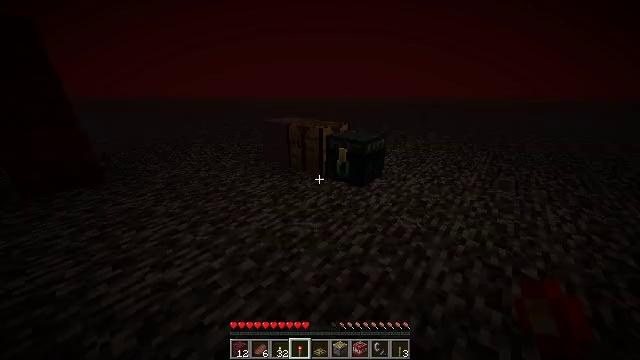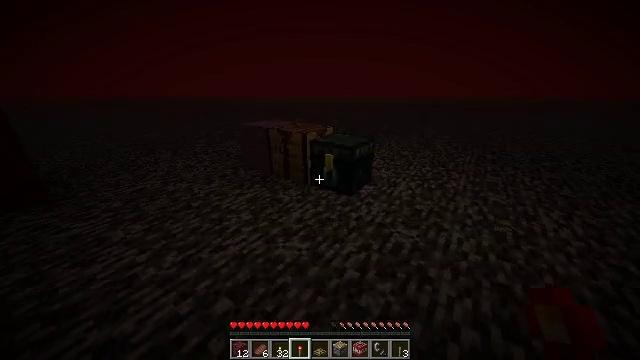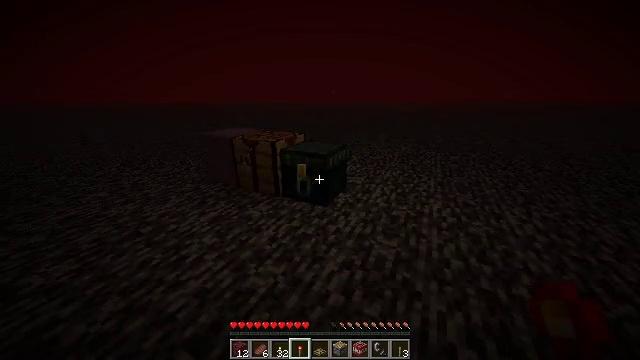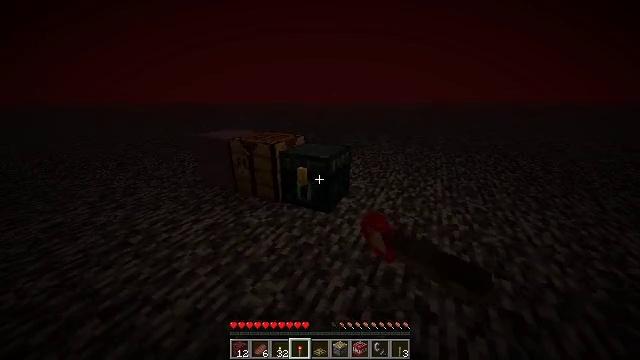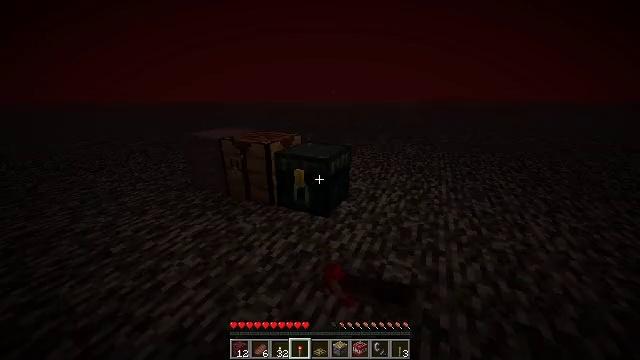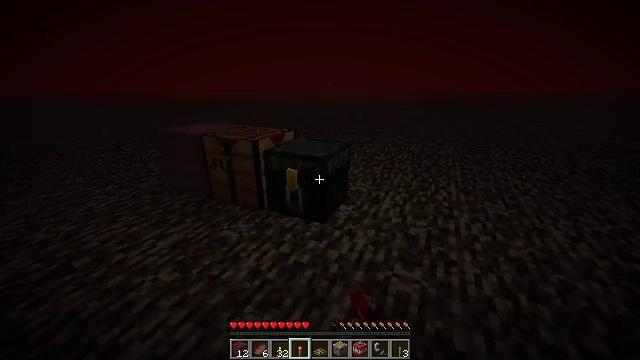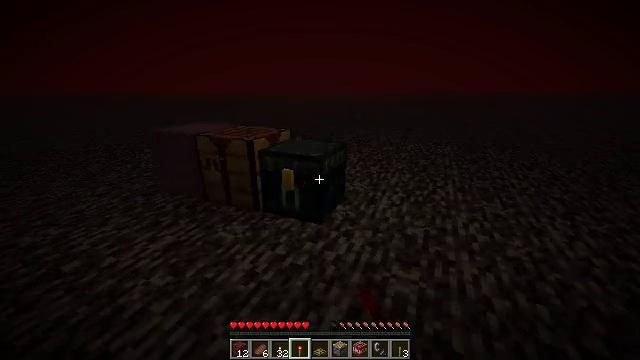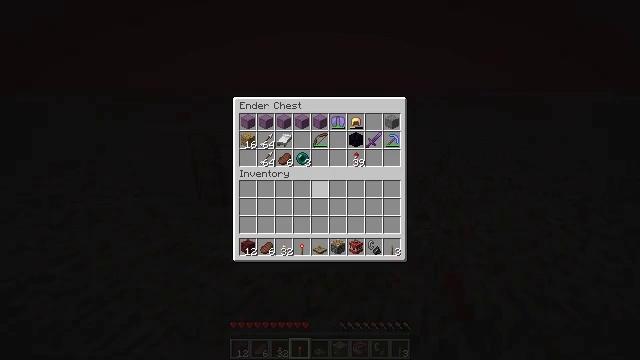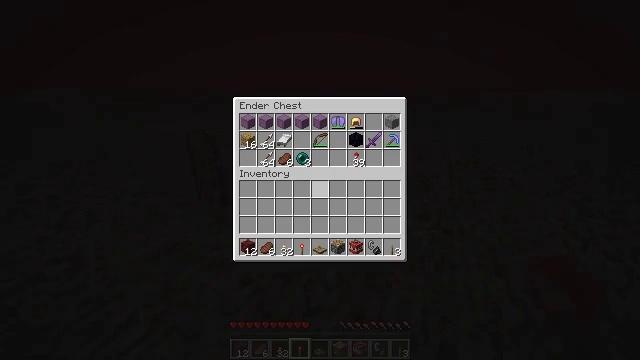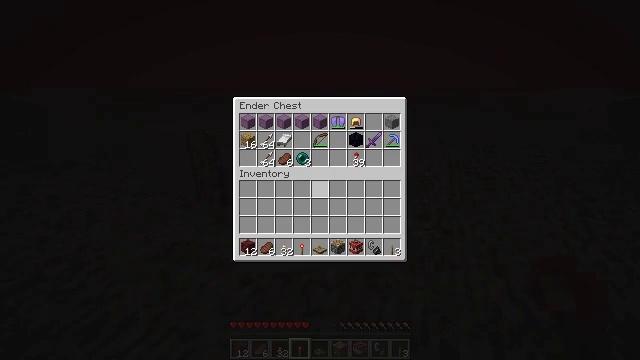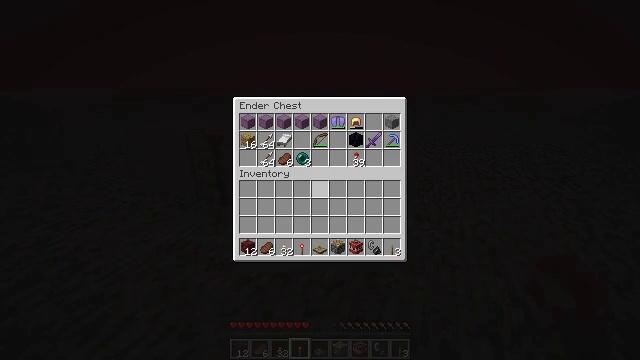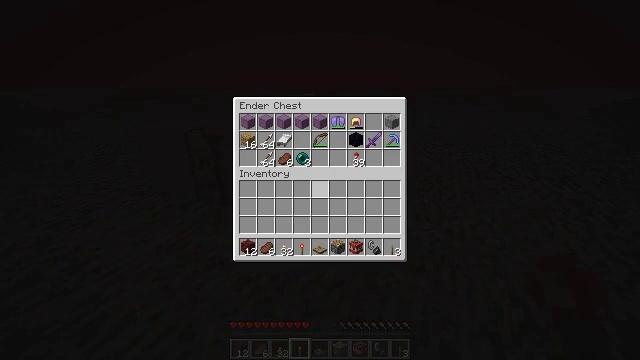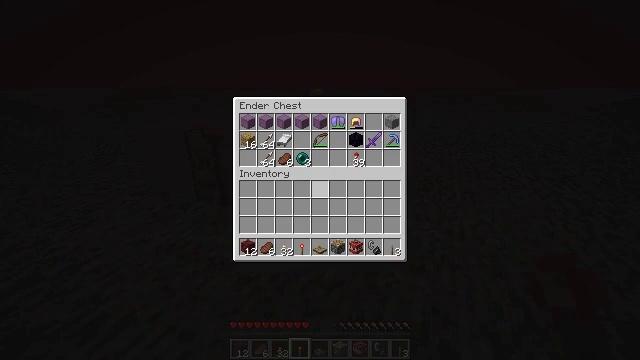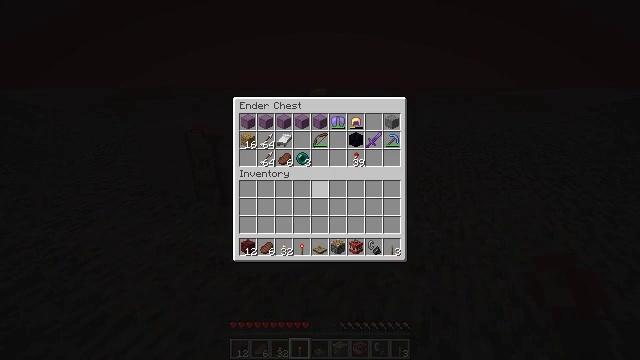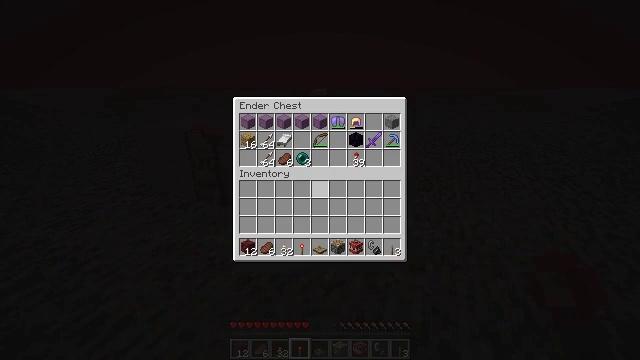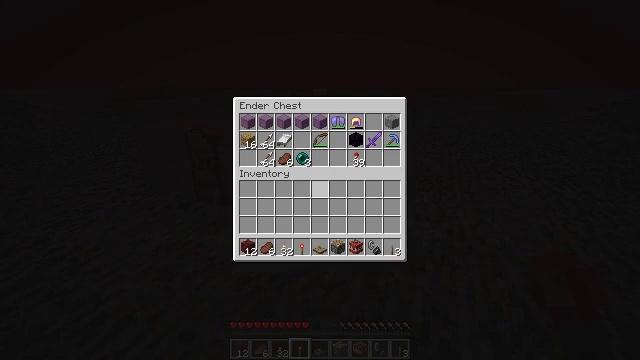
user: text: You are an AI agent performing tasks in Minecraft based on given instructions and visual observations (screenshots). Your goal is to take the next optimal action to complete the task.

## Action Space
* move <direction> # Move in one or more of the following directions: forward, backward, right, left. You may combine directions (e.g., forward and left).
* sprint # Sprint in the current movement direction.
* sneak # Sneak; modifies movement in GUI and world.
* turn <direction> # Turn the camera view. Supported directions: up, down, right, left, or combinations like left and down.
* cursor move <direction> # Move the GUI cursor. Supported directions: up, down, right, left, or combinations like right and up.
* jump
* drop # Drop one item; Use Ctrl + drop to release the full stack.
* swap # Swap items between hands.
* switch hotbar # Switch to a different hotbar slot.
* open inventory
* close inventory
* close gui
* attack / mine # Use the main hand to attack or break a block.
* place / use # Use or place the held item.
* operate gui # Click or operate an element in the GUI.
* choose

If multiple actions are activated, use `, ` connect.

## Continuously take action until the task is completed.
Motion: motion action
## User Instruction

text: Break the existing lever.
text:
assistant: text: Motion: move forward
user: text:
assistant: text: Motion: move forward, turn right and up, use / place
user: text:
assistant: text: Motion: no_op
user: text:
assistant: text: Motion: no_op
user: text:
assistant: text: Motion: turn right
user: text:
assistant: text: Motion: no_op
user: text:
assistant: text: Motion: open gui
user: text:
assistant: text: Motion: no_op
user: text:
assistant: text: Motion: no_op
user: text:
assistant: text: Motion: no_op
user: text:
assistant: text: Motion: move forward
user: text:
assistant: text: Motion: move forward
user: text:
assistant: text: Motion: move forward
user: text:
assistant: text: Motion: no_op
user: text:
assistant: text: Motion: no_op
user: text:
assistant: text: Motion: no_op
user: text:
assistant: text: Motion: cursor move down
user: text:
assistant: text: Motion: sneak
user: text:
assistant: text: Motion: sneak, cursor move left
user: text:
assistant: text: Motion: sneak
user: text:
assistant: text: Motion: sneak
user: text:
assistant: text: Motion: no_op
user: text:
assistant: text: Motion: no_op
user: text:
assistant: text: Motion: no_op
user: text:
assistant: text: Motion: no_op
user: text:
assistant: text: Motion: no_op
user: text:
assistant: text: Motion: no_op
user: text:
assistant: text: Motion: no_op
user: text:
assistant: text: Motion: operate gui
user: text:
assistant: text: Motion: operate gui